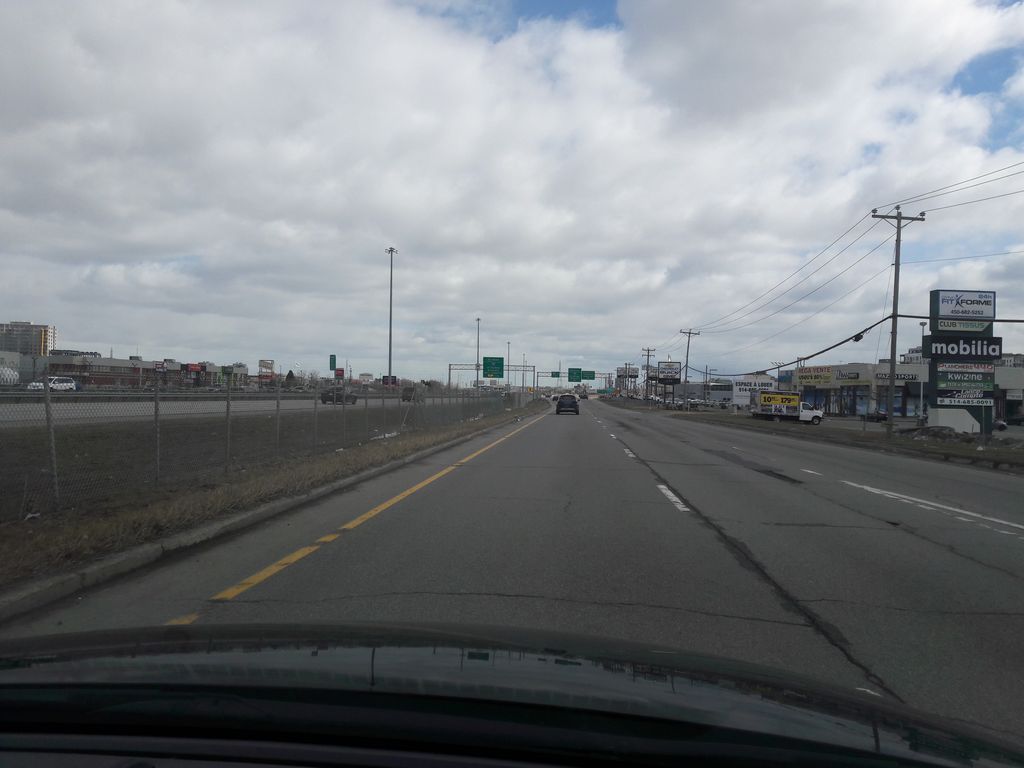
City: montreal